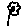
Label: flower